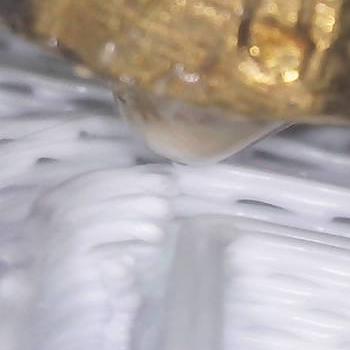
Flow rate: 66%